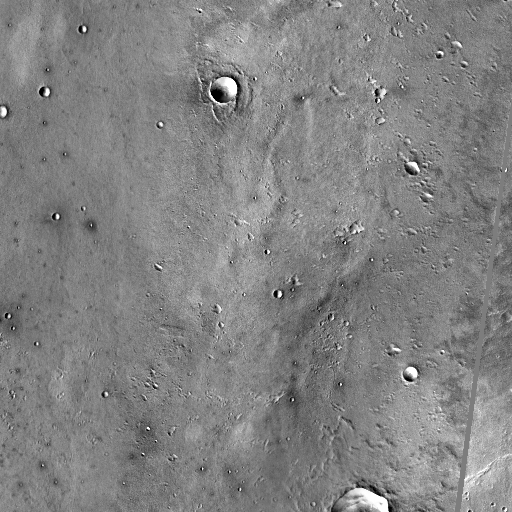
Crater classes present: Background, Other, Layered, Secondary